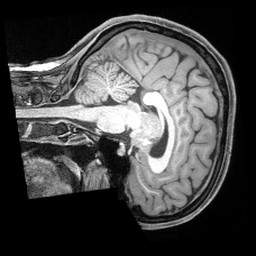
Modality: T1w
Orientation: sagittal
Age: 27
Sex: female
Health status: healthy
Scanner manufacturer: siemens
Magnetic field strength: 3 T
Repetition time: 2.4 s
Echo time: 0.00194 s